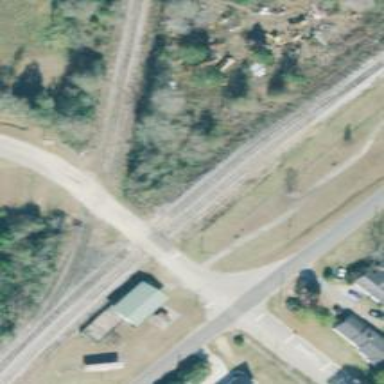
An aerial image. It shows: Railway level crossing.